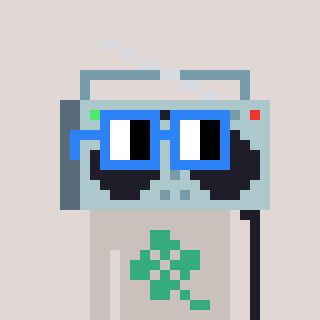
a pixel art character with square blue glasses, a boombox-shaped head and a foggrey-colored body on a warm background